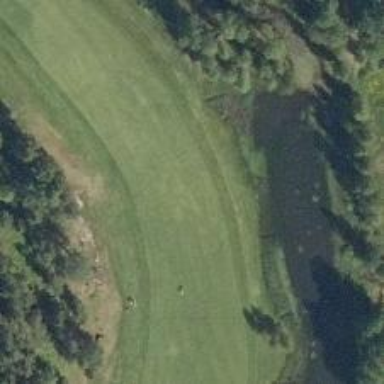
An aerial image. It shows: View of golf hole.